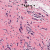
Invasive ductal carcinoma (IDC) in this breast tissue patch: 1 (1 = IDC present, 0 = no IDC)